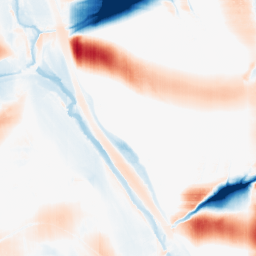
Category: morphological
Decomposition family: morphological_square
Decomposition parameters: operation: average
size: 50
Upsampling method: bspline
Upsampling parameters: scale: 4
Upsampling scale: 4